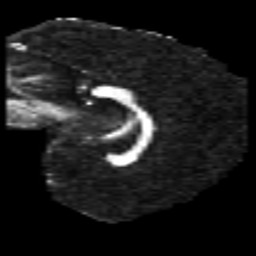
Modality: FA
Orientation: sagittal
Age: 21
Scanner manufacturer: philips
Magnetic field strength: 3 T
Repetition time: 8.584 s
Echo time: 0.1268 s